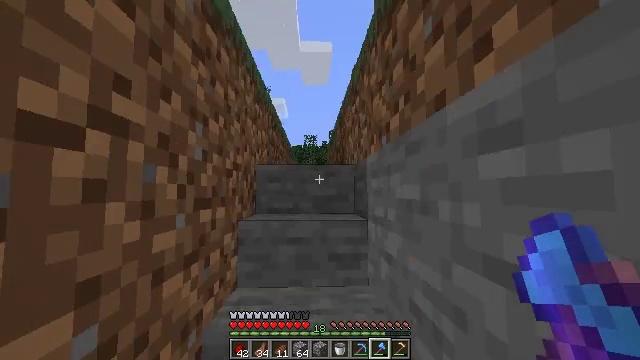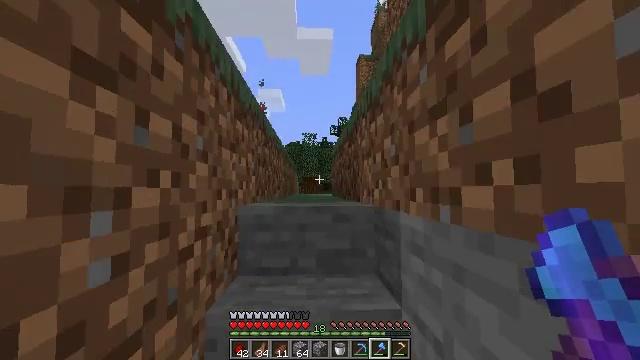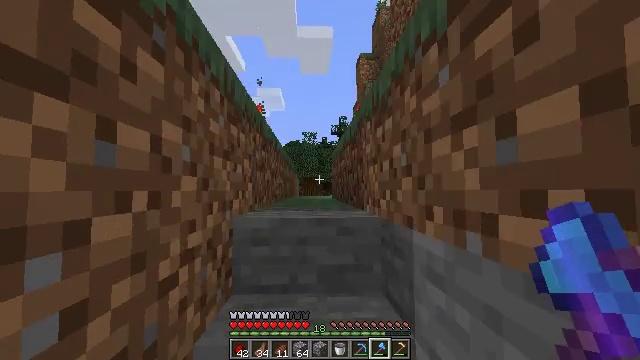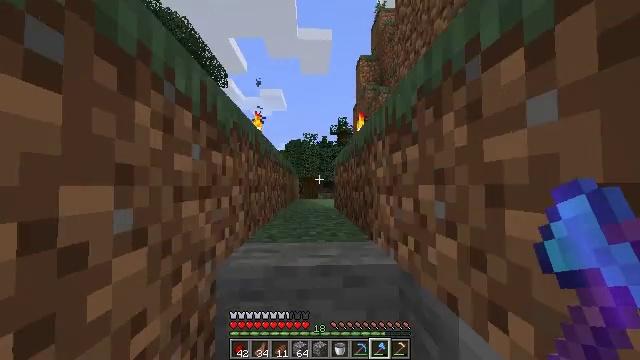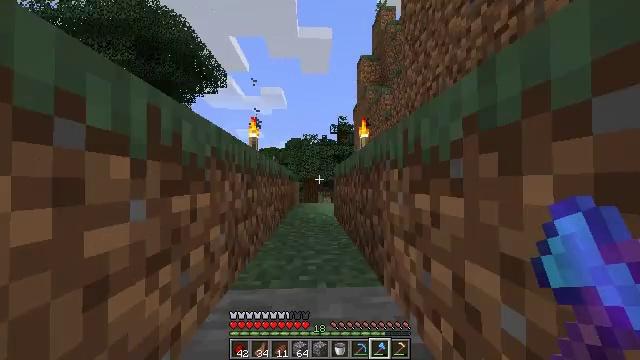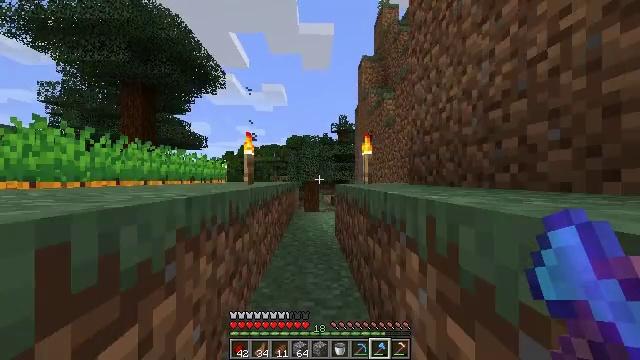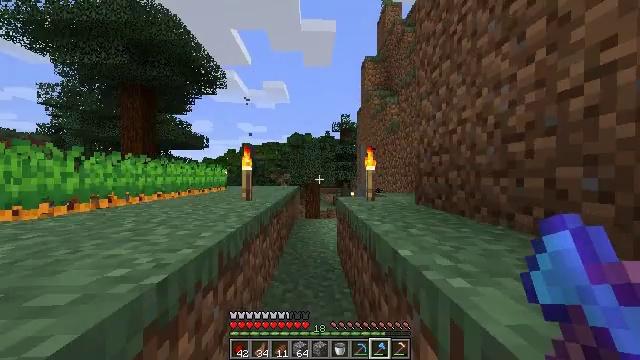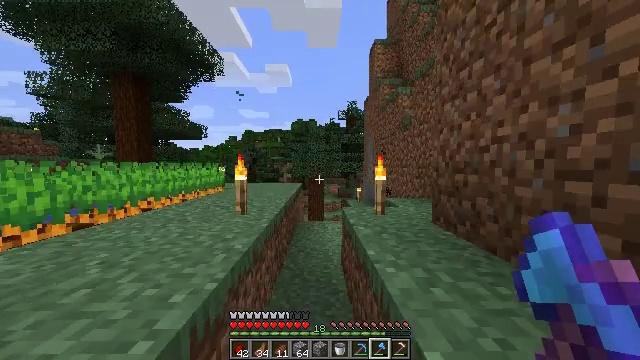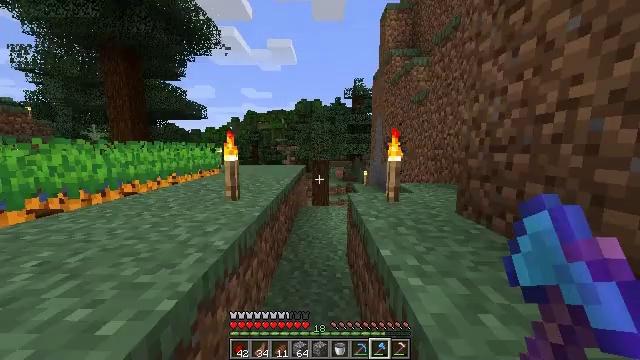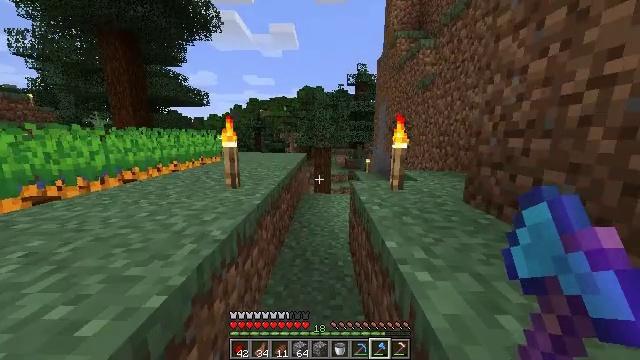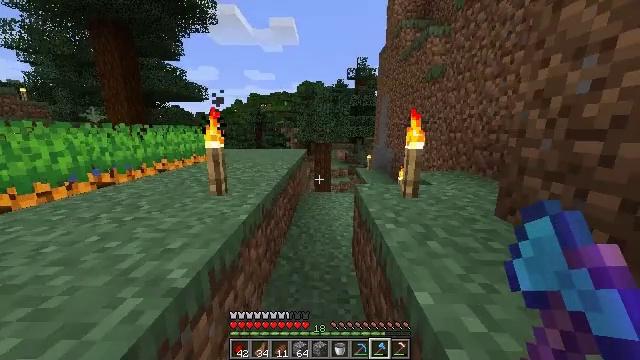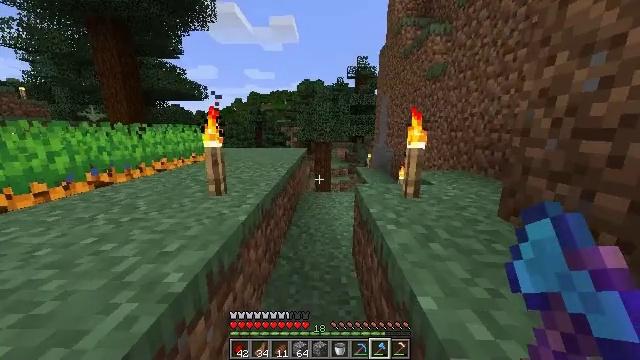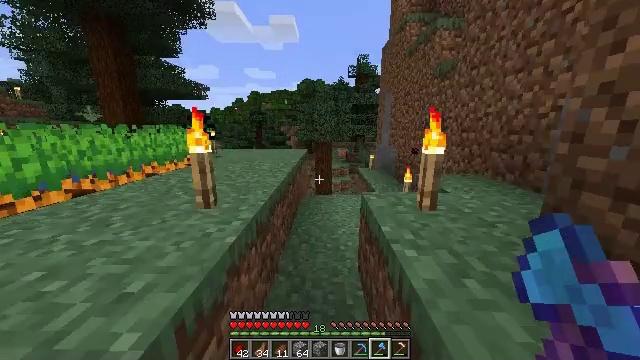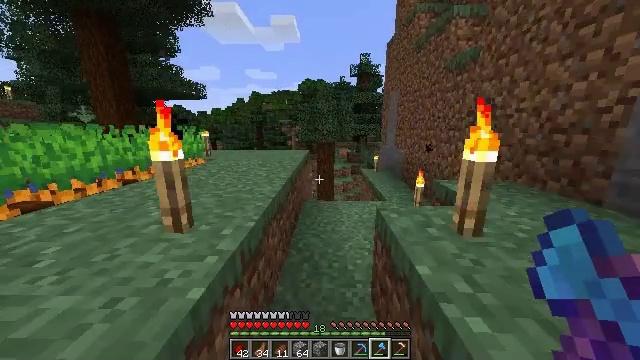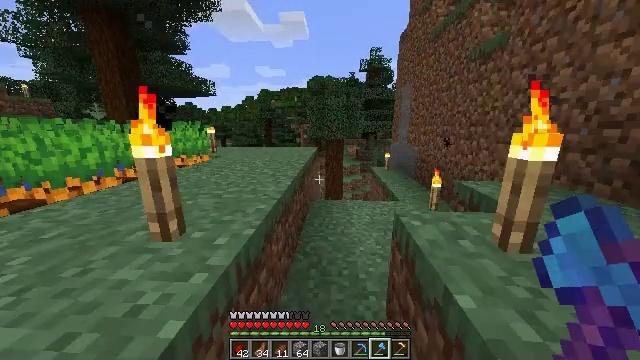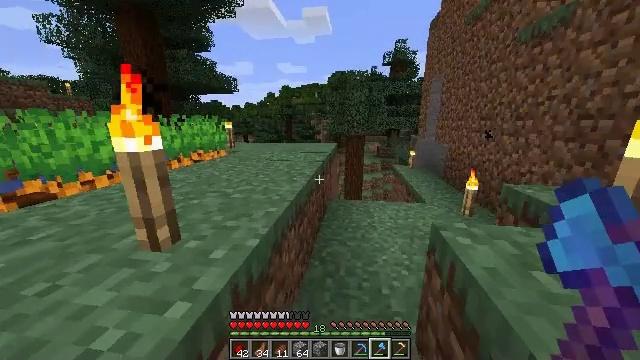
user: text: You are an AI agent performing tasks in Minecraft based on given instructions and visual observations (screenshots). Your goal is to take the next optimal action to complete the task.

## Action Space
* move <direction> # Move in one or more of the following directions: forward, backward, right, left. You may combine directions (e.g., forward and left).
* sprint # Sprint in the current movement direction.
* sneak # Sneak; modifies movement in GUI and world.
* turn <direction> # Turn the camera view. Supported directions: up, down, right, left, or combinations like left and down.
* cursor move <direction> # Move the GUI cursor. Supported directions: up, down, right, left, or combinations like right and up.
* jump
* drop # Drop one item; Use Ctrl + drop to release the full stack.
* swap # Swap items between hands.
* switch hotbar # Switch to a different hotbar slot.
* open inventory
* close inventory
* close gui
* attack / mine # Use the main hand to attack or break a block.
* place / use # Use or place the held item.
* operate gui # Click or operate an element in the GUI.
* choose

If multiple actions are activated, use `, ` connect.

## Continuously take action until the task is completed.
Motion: motion action
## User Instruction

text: Get wheat from the farmland.
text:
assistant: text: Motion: move forward
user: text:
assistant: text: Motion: move forward
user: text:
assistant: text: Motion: move forward, turn down
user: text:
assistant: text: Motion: move forward
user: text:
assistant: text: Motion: move forward, sprint
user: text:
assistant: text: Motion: move forward, sprint
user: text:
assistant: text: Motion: move forward, sprint, turn left and down
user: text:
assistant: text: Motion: move forward, sprint, turn left and down
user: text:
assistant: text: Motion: move forward, sprint, turn down
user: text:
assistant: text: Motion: move forward, turn down
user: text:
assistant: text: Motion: move forward
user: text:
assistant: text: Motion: move forward
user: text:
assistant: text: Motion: move forward
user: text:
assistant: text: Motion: move forward, turn left
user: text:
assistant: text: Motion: move forward, turn left
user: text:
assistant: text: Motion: move forward, turn left and down
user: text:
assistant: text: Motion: move forward, turn left
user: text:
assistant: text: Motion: move forward, turn left, jump
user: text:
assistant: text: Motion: move forward, jump
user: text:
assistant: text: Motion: move forward, jump
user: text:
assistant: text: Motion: move forward, jump
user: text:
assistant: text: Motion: move forward, jump
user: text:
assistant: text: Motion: move forward
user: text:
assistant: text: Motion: no_op
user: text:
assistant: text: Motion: no_op
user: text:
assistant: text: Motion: no_op
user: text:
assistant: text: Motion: no_op
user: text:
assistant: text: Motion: no_op
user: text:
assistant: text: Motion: no_op
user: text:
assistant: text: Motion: no_op